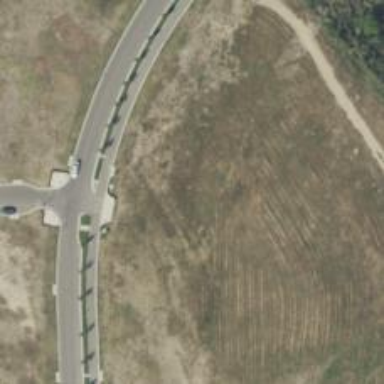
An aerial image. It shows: Driveway for service vehicles.